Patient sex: F
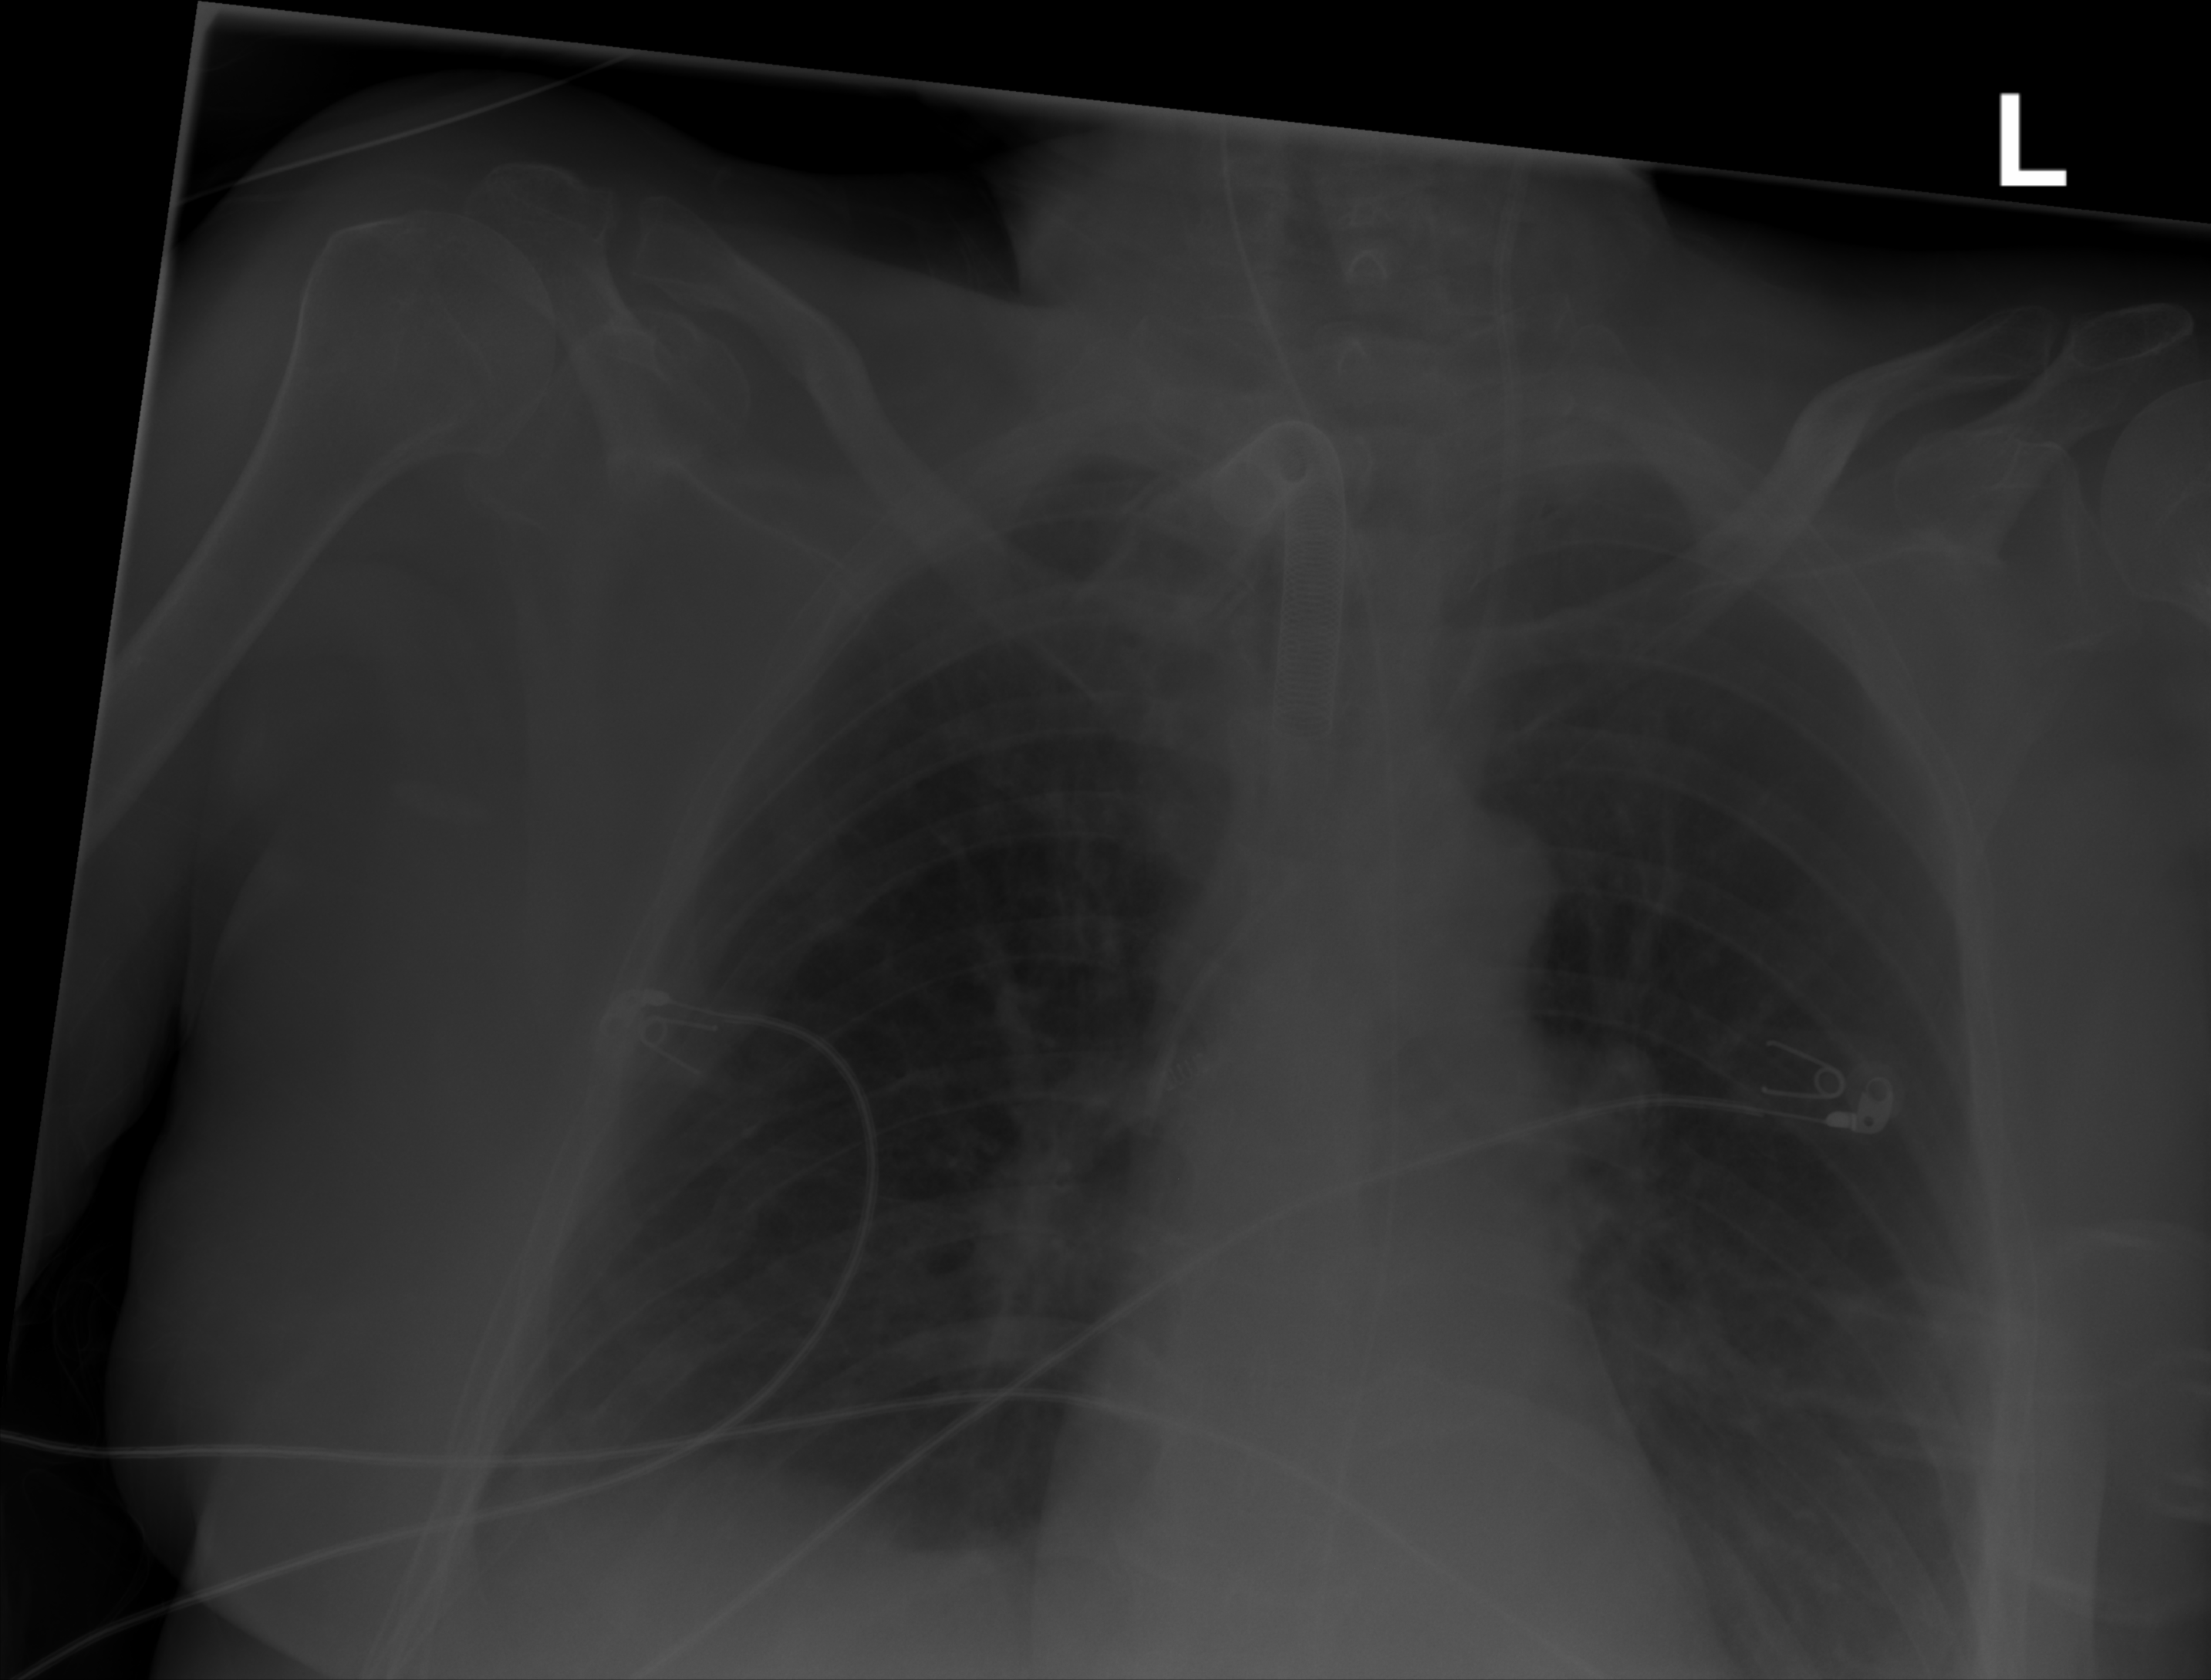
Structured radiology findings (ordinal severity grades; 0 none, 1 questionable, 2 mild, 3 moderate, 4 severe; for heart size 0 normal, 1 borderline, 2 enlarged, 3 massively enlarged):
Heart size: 0
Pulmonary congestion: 0
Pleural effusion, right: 2
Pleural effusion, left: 2
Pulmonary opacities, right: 0
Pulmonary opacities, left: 0
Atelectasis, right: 2
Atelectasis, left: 2